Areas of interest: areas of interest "Tianhe Square"
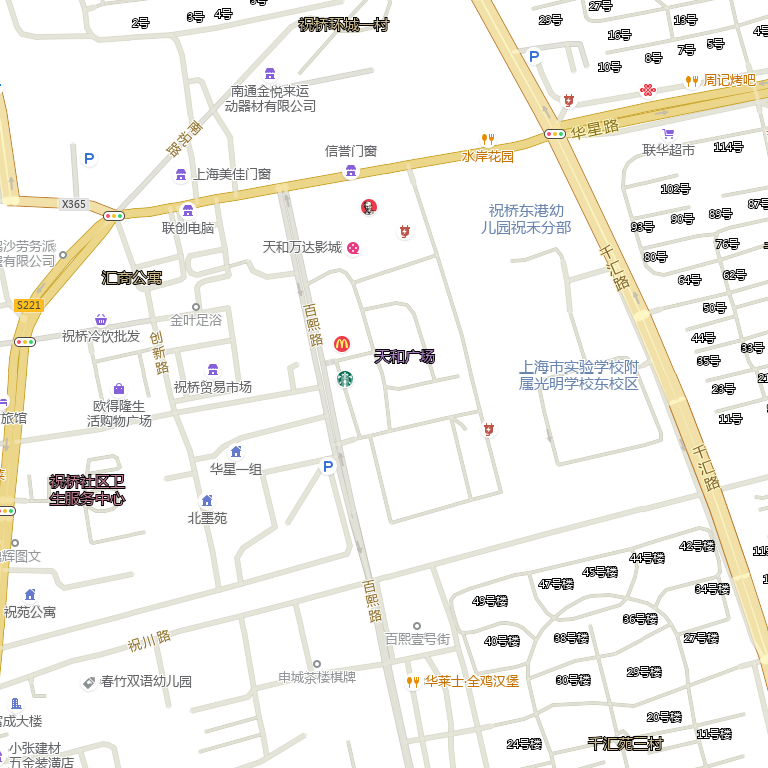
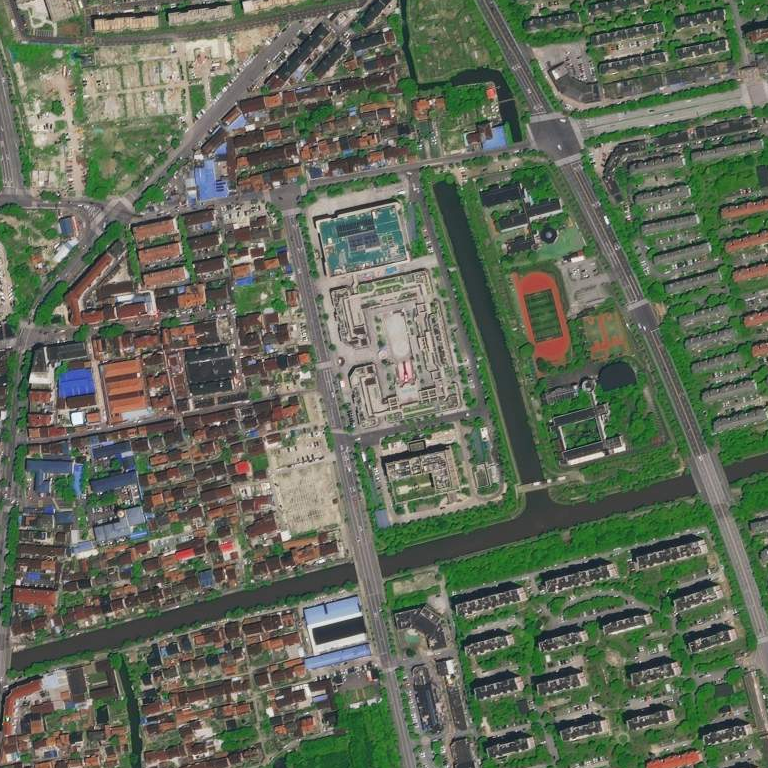